【题型】解答题　【知识点】解析几何　【难度】medium
已知点 $P_1(t+1, t)$ 在抛物线 $C: x^2 = 4y (p > 0)$ 上，过点 $P_1$ 作斜率为 $-1$ 的直线交 $C$ 于另一个点 $Q_1$，设 $P_2$ 与 $Q_1$ 关于 $y$ 轴对称，再过 $P_2$ 作斜率为 $-1$ 的直线交 $C$ 与另一个点 $Q_2$，设 $P_3$ 与 $Q_2$ 关于 $x$ 轴对称，以此类推一直做下去，设 $P_n(x_n, y_n) (n \in N^*)$．

(1)求 $t$ 的值；

(2)求数列 $\{x_n\}$ 的通项公式，并求数列 $\left\{ \dfrac{1}{x_n + y_n} \right\}$ 的前 $n$ 项和 $T_n$ 的取值范围；

(3)求 $\triangle P_n P_{n+1} P_{n+2} (n \in N^*)$ 的面积．
【解答】
【答案】(1) $t = 1$

(2) $x_n = 4n - 2$，$[\dfrac{1}{3}, \dfrac{1}{2})$

(3) 16

【分析】(1) 将 $P_1(t+1, t)$ 代入抛物线方程即可求解；

(2) 由点 $P_n(x_n, y_n)$ 在抛物线 $C: x^2 = 4y$ 上，可得 $y_n = \dfrac{x_n^2}{4}$，且 $Q_{n-1}(-x_n, y_n)$，将直线 $P_{n-1}Q_{n-1}$ 的方程与抛物线方程联立可得出 $x_n = x_{n-1} + 4$，根据等差数列的定义和通项公式即可求出 $\{x_n\}$ 的通项公式，再利用裂项相消法求数列 $\left\{ \dfrac{1}{x_n + y_n} \right\}$ 的前 $n$ 项和 $T_n$ 即可；

(3) 求出直线 $P_n P_{n+2}$ 的方程，可求出 $|P_n P_{n+2}|$，并求出点 $P_{n+1}$ 到直线 $P_n P_{n+2}$ 的距离，然后利用三角形的面积公式即可求解．

【详解】(1) 因为点 $P_1(t+1, t)$ 在抛物线 $C: x^2 = 4y$ 上，则 $(t+1)^2 = 4t$，解得 $t = 1$．

(2) 由 $P_1(2, 1)$ 可知 $x_1 = 2$，$y_1 = 1$，

因为点 $P_n(x_n, y_n)$ 在抛物线 $C: x^2 = 4y$ 上，则 $y_n = \dfrac{x_n^2}{4}$，且 $Q_{n-1}(-x_n, y_n)$，

过 $P_{n-1}\left(x_{n-1}, \dfrac{x_{n-1}^2}{4}\right)$，$n \ge 2$，且斜率为 $-1$ 的直线 $P_{n-1}Q_{n-1}: y - \dfrac{x_{n-1}^2}{4} = -(x - x_{n-1})$，

联立方程 $\begin{cases} y - \dfrac{x_{n-1}^2}{4} = -(x - x_{n-1}) \\ x^2 = 4y \end{cases}$，消去 $y$ 可得 $(x - x_{n-1})(x + x_{n-1} + 4) = 0$，

解得 $x = x_{n-1}$ 或 $x = -x_{n-1} - 4$，

因 $Q_{n-1}(-x_n, y_n)$，故 $-x_n = -x_{n-1} - 4$，即 $x_n = x_{n-1} + 4$，

故数列 $\{x_n\}$ 是以首项为 2，公差为 4 的等差数列，所以 $x_n = 2 + 4(n - 1) = 4n - 2$，

又 $y_n = \dfrac{x_n^2}{4} = (2n-1)^2$，所以 $\dfrac{1}{x_n + y_n} = \dfrac{1}{4n^2 - 1} = \dfrac{1}{(2n-1)(2n+1)} = \dfrac{1}{2} \left( \dfrac{1}{2n-1} - \dfrac{1}{2n+1} \right)$，

所以 $T_n = \dfrac{1}{2} \left( 1 - \dfrac{1}{3} + \dfrac{1}{3} - \dfrac{1}{5} + \dfrac{1}{5} - \dfrac{1}{7} + \dots + \dfrac{1}{2n-1} - \dfrac{1}{2n+1} \right) = \dfrac{1}{2} \left( 1 - \dfrac{1}{2n+1} \right)$

所以 $T_n < \dfrac{1}{2}$，又 $T_n$ 是关于 $n$ 的递增函数，故 $T_{\min} = T_1 = \dfrac{1}{3}$，

$T_n$ 的取值范围是 $[\dfrac{1}{3}, \dfrac{1}{2})$．

(3) 由 (2) 可知：$P_n(4n-2, (2n-1)^2)$，$P_{n+1}(4n+2, (2n+1)^2)$，$P_{n+2}(4n+6, (2n+3)^2)$，

直线 $P_n P_{n+2}$ 的方程为 $y - (2n-1)^2 = \dfrac{(2n+3)^2 - (2n-1)^2}{4n+6 - 4n+2} (x - 4n + 2) = (2n+1)(x - 4n + 2)$，

即 $(2n+1)x - y - 4n^2 - 4n + 3 = 0$，

点 $P_{n+1}(4n+2, (2n+1)^2)$ 到直线 $P_n P_{n+2}$ 的距离为 $d = \dfrac{|(2n+1)(4n+2) - (2n+1)^2 - 4n^2 - 4n + 3|}{\sqrt{(2n+1)^2 + 1}} = \dfrac{4}{\sqrt{(2n+1)^2 + 1}}$，

$|P_n P_{n+2}| = \sqrt{(4n+6 - 4n+2)^2 + [(2n+3)^2 - (2n-1)^2]^2} = \sqrt{64(2n+1)^2 + 64} = 8\sqrt{(2n+1)^2 + 1}$，

所以 $\triangle P_n P_{n+1} P_{n+2} (n \in N^*)$ 的面积为 $S = \dfrac{1}{2} |P_n P_{n+2}| d = 16$．

【点睛】方法点睛：等差数列的三种判定方法：

(1) 定义法：$a_{n+1} - a_n = d$（常数）$(n \in N^*) \Leftrightarrow$ 数列 $\{a_n\}$ 为等差数列；

(2) 等差中项法：$2a_{n+1} = a_n + a_{n+2} (n \in N^*) \Leftrightarrow$ 数列 $\{a_n\}$ 为等差数列；

(3) 通项公式法：$a_n = an + b$（$a, b$ 为常数，$n \in N^*$) $\Leftrightarrow$ 数列 $\{a_n\}$ 为等差数列；

但如果要证明一个数列是等差数列，则必须用定义法或等差中项法．
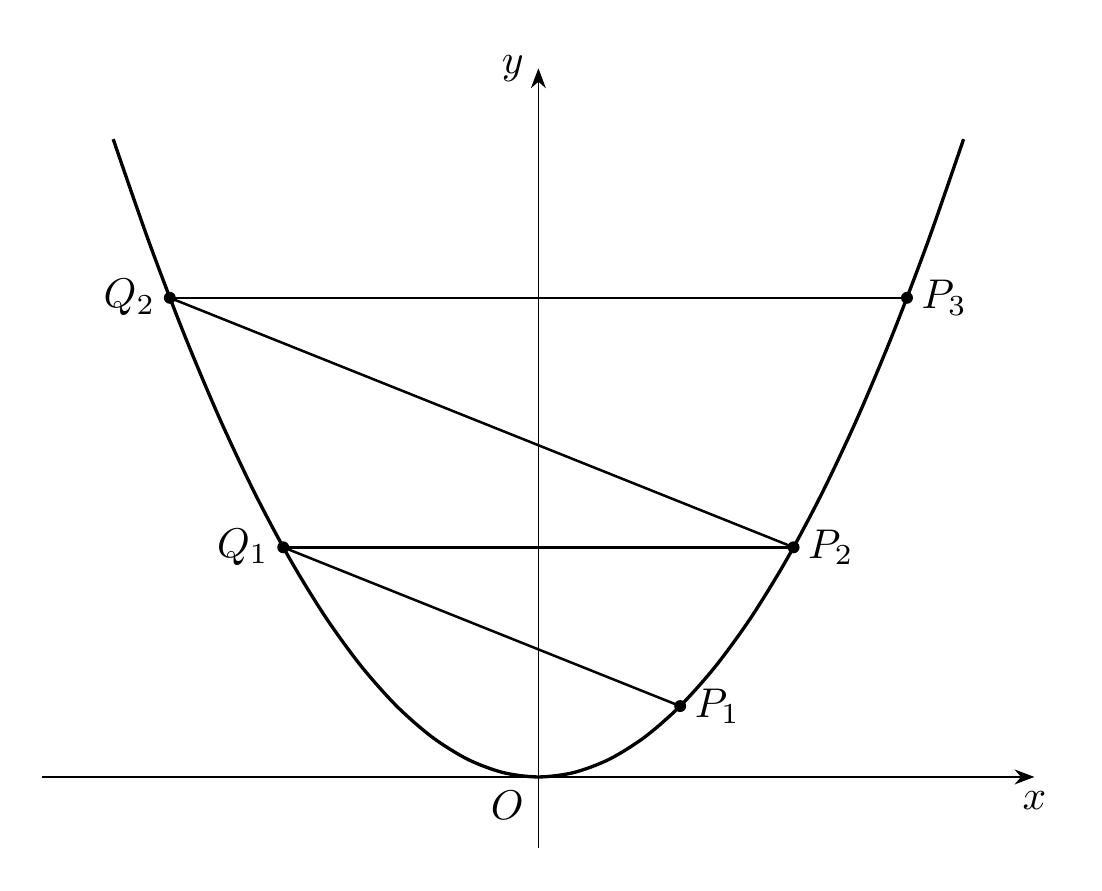